Interaction volume radius: 10 \u00c5
Interaction volume height: 10 \u00c5
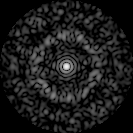
Disorder parameter: 0.8229